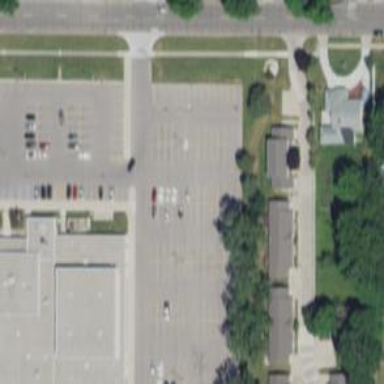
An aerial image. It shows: Paved parking area.